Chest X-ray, AP view. Patient: 59 years old, sex M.
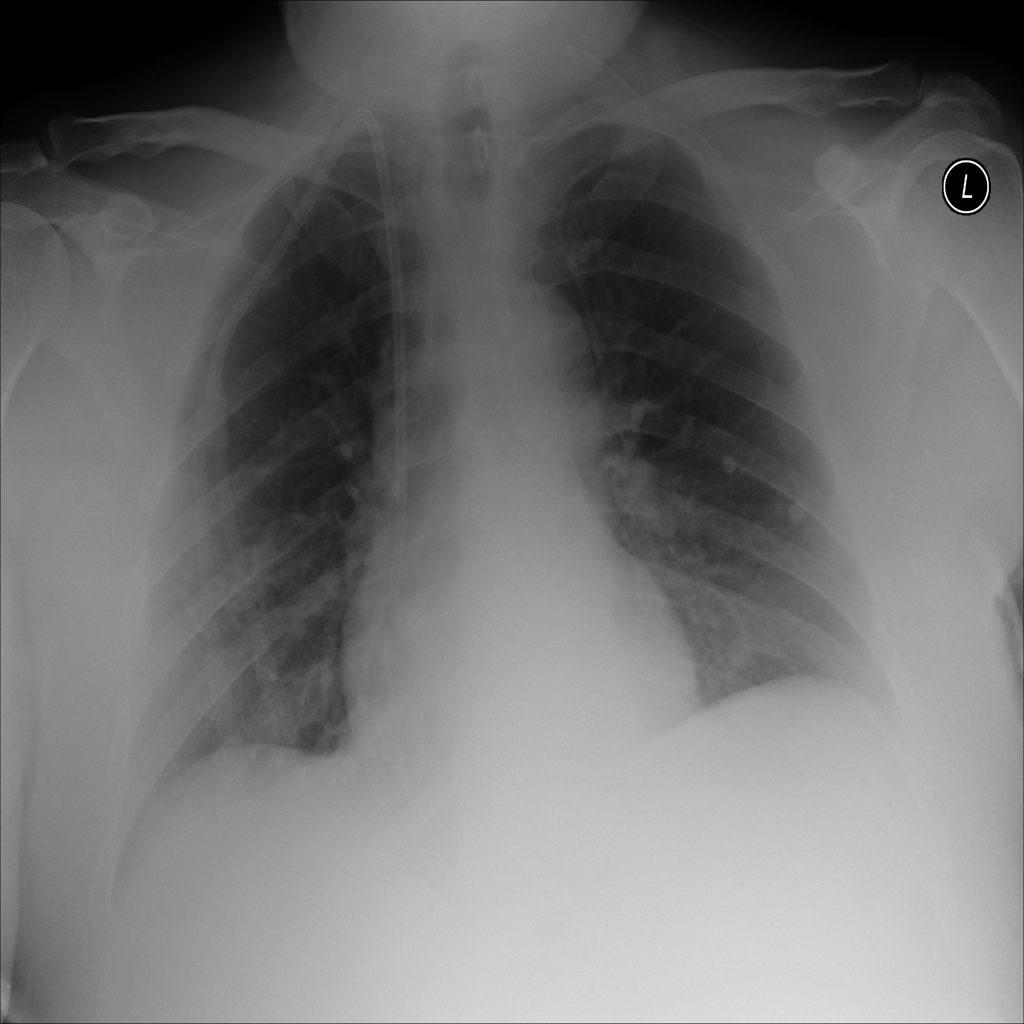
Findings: Nodule